Question: Okay this seems fairly odd but i am allowing my users to create any number of category / subcategories they want
When i pull the category data out it might look something like this:

as you can see from the above example the sub categories can have subcategories this list tree could go on forever.
Now trying to make the menu i have a simple list:
'''
<ul class="nav dker">
<li ui-sref-active="active">
<a ui-sref="app.ui.jvectormap" href="#/app/ui/jvectormap">
<span translate="aside.nav.components.ui_kits.VECTOR_MAP" class="ng-scope">Vector Map</span>
</a>
</li>
</ul>
'''
The issue here is that i don't know how many times i have to repeat the subcategories which makes it impossible for me to know when to check for it?
i hope you know where im going with this how can i make a reliable list that follows the array pattern above when i don't know how many levels there are?
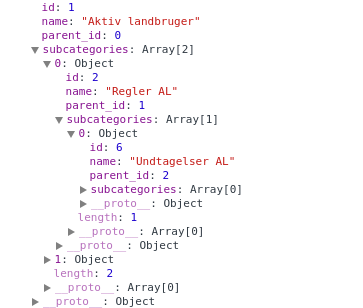
Answer: You are going to want to create a recursive template which will essentially look something like this:
'''
<div data-ng-include="'displaySubcategory.html'"></div>
'''
where 'displaySubcategory.html' contains the 'ng-repeat' and a recursive call to itself.
'''
<div data-ng-repeat="category in category.subcategories">
<h1>{{category.name}}</h1>
<div data-ng-include="'displaySubcategory.html'"></div>
</div>
'''
The idea is that everytime you call 'ng-repeat' you are creating a scope around the child element, so a call to '{{category}}' will display the lowest level (current child) of the tree/data structure.